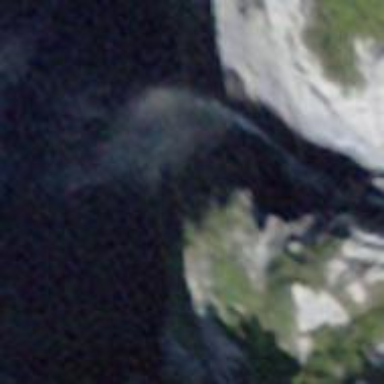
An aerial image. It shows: Beautiful waterfall in nature.